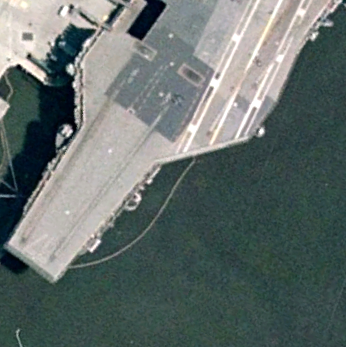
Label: aircraft_carrier